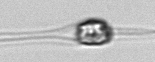
Label: Chaetoceros_danicus